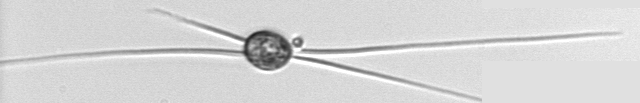
Label: Chaetoceros_danicus